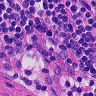
Metastatic tissue present: no